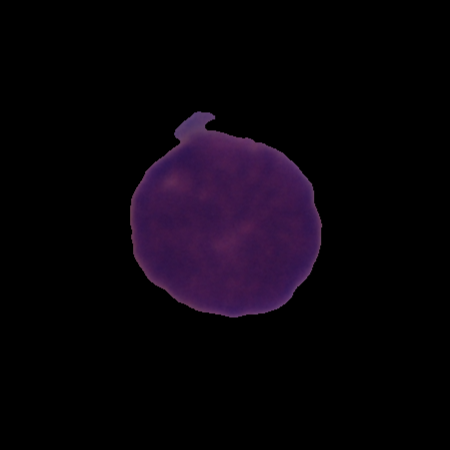
Label: cancer